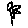
Label: flower